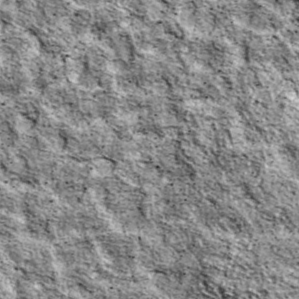
Label: non_frost